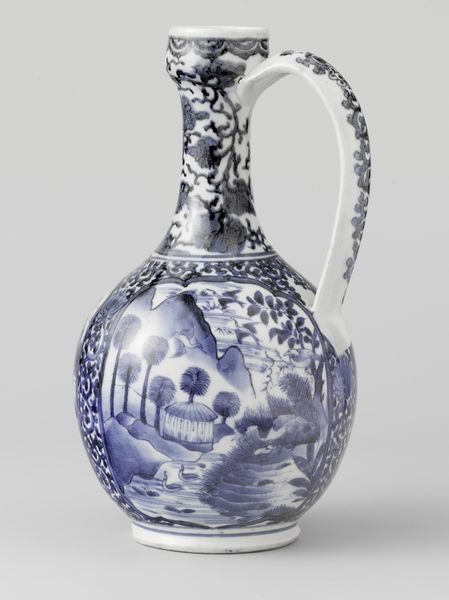
Titel: Kruik met oor, decor in onderglazuurblauw
Standort: Amsterdam
Institution: Rijksmuseum
Schlagwörter: blue, ornate, white, pot, vase, clouds, rock, rocks, sky, tree, house, landscape, mountain, mountains, water, trees, river, stream, plants, villa, animals, birds, beach, urn, valley, ancient, leaves, design, hut, ceramic, pond, asian, paint, japan, china, orient, moss, round, palm trees, palms, jug, pitcher, porcelain, vine, embroidery, date, ewer, jar, ducks, handle, delft, reed, porcelin, chinease, fungi